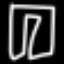
Label: pants